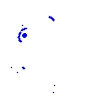
Particle: pion